Field crop: maize
Growth stage: 1
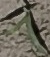
Species: sorghum